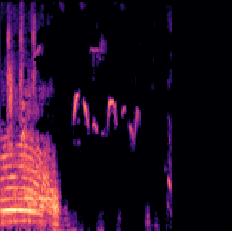
Sound class: Cow